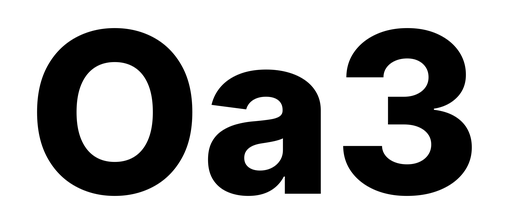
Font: Inter_ExtraBold